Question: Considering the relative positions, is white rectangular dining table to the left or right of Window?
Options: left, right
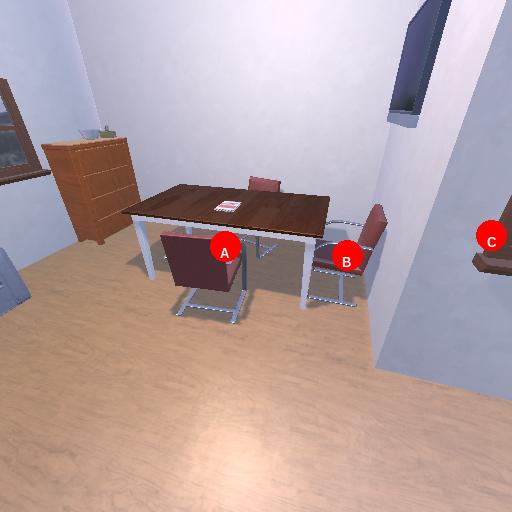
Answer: left